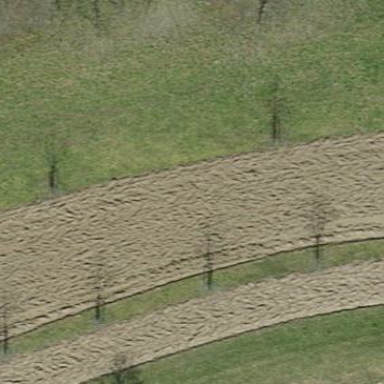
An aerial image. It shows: Orchard.